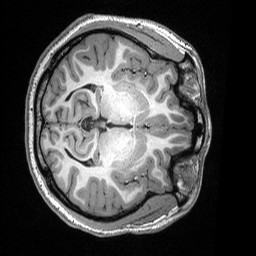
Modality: T1w
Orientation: axial
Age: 19
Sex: female